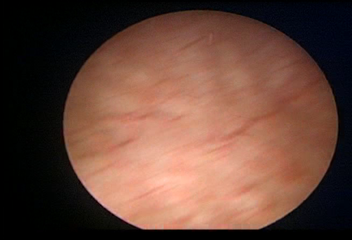
Modality: WLC
Class: Normal mucosa
Bladder cancer association: No